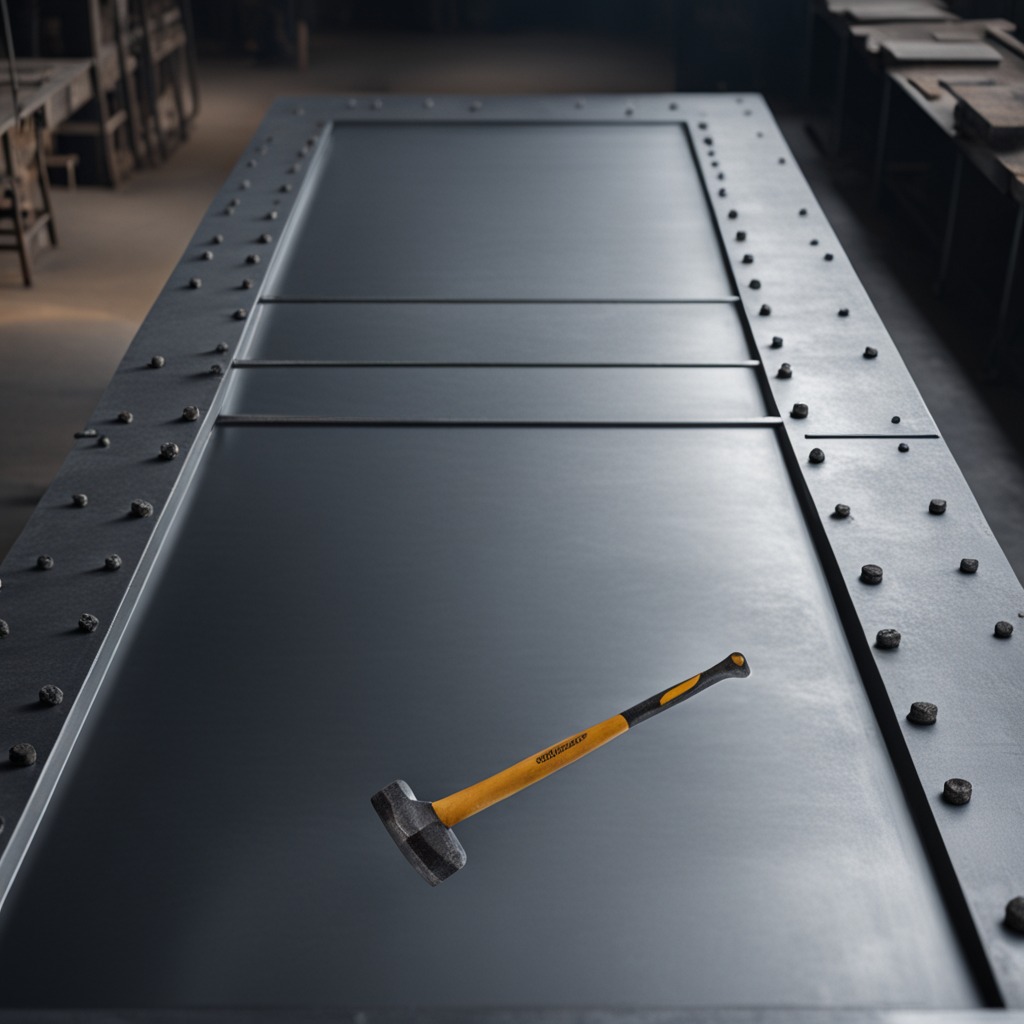
A hammer is lying on the cold steel table in a mining workshop.